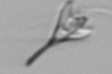
Label: Pyramimonas_longicauda